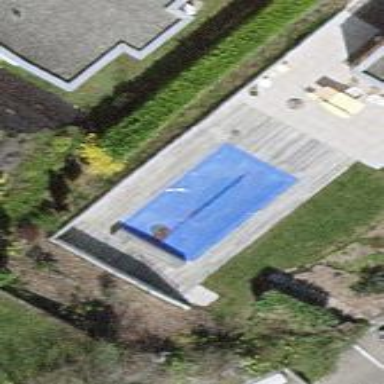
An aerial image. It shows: Swimming pool located in leisure land.